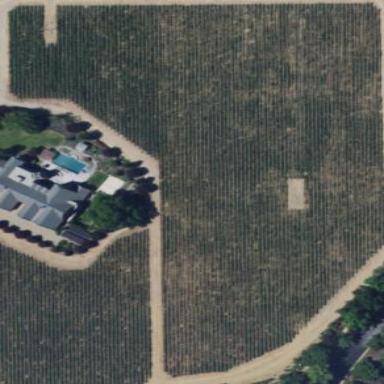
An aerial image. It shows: Vineyard with grape crops.